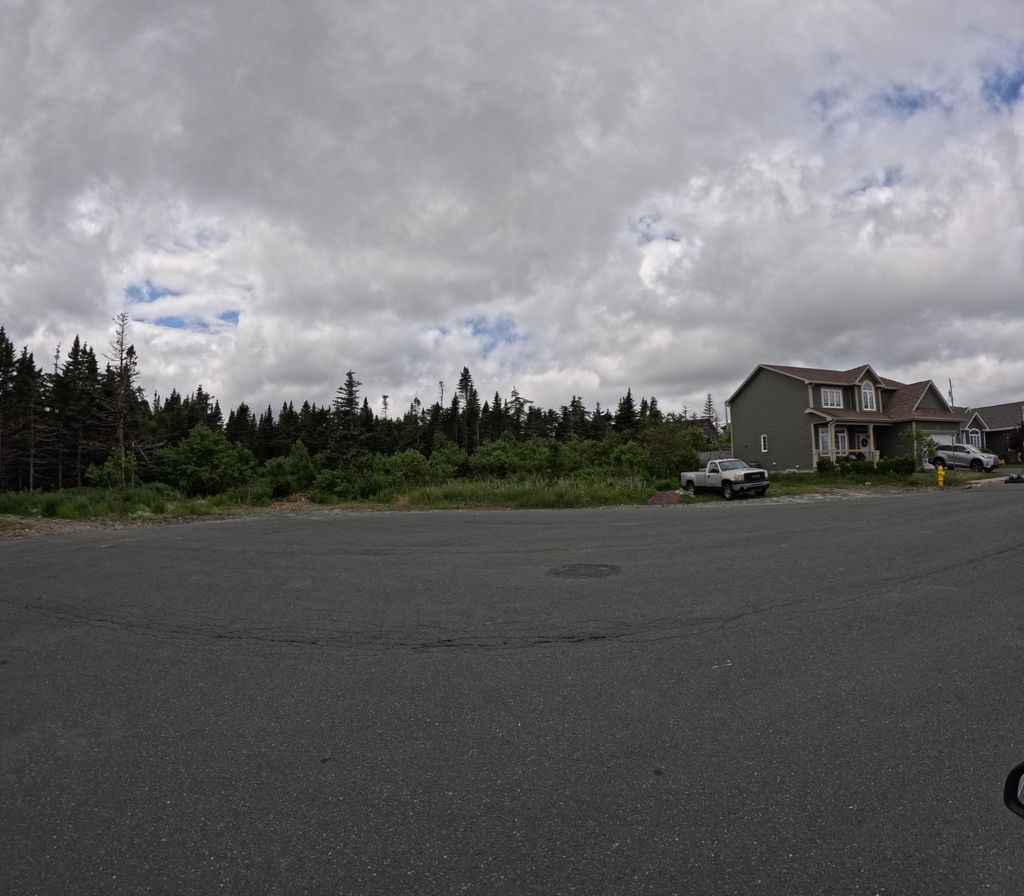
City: st_johns